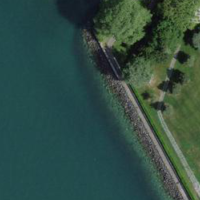
EUNIS habitat code: 14
Species observed at this site:
Erigeron karvinskianus